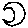
Label: moon